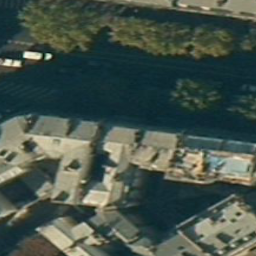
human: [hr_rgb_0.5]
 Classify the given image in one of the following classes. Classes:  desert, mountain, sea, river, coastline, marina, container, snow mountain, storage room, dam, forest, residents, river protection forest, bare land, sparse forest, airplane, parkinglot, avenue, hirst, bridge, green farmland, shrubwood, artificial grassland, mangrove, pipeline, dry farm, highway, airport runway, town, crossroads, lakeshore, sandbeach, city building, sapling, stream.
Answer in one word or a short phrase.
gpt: city building